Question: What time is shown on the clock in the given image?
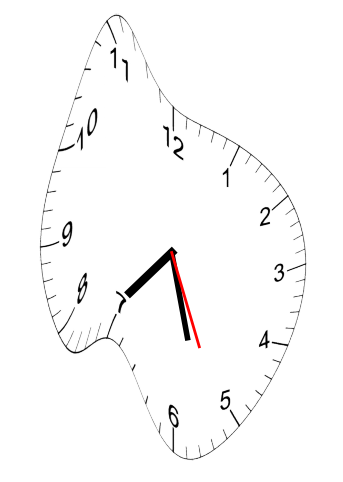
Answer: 07:27:26